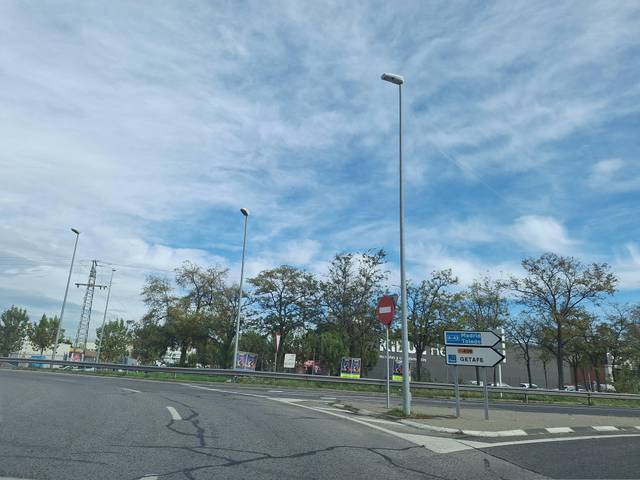
Region: Spain
Coordinates: 40.32, -3.75